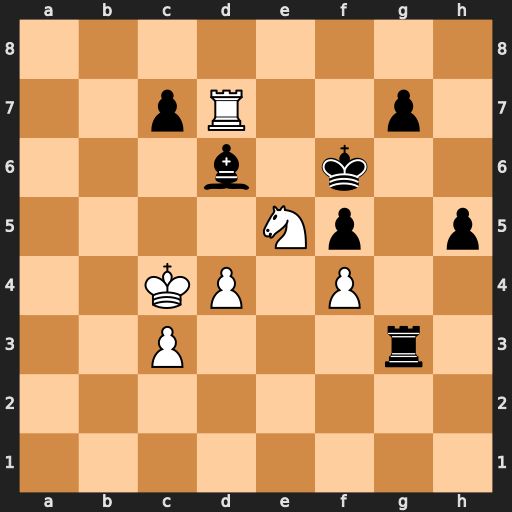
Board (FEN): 8/2pR2p1/3b1k2/4Np1p/2KP1P2/2P3r1/8/8
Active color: w
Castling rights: -
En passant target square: -
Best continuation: Rf7+ Ke6 d5#